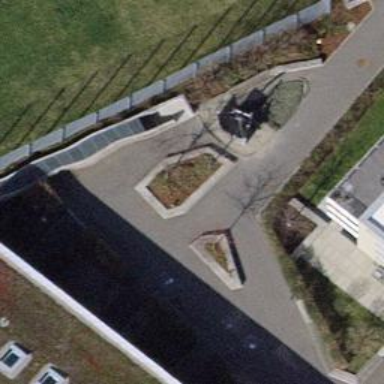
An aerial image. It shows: Brown bench in the vicinity.